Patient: sex F, age 54
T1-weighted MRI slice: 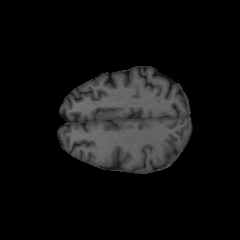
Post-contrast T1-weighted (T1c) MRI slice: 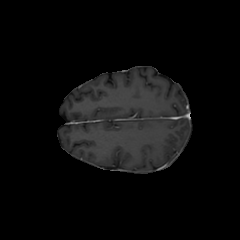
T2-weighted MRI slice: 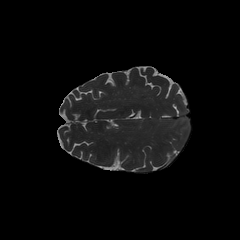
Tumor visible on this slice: no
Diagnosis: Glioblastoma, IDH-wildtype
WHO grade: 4